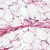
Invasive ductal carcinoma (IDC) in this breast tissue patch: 0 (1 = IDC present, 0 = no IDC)